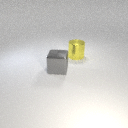
large yellow metal cylinder to the right of large gray metal cube